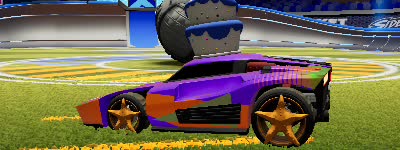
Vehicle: breakout